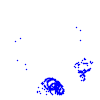
Particle: pion